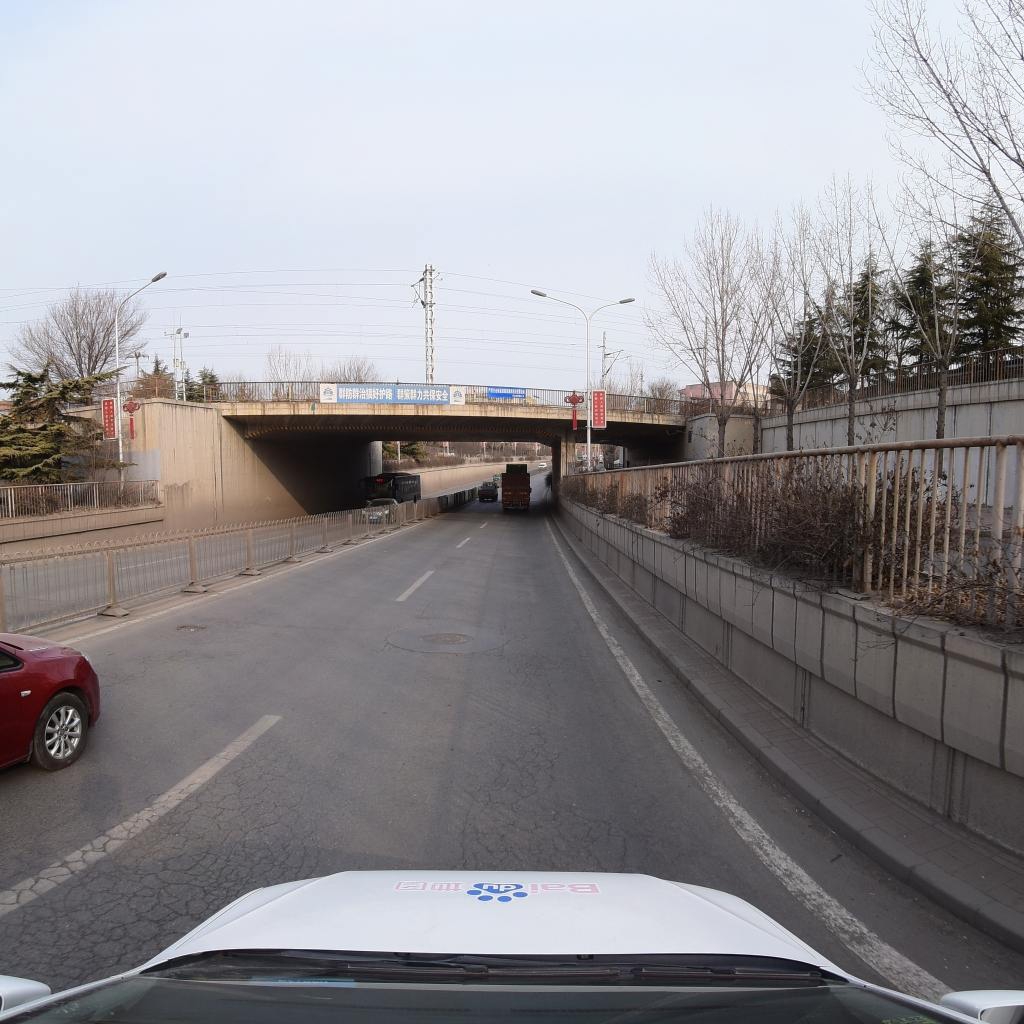
Region: Fengtai
Road damage annotations: pothole, alligator crack, alligator crack, manhole cover, alligator crack, transverse crack